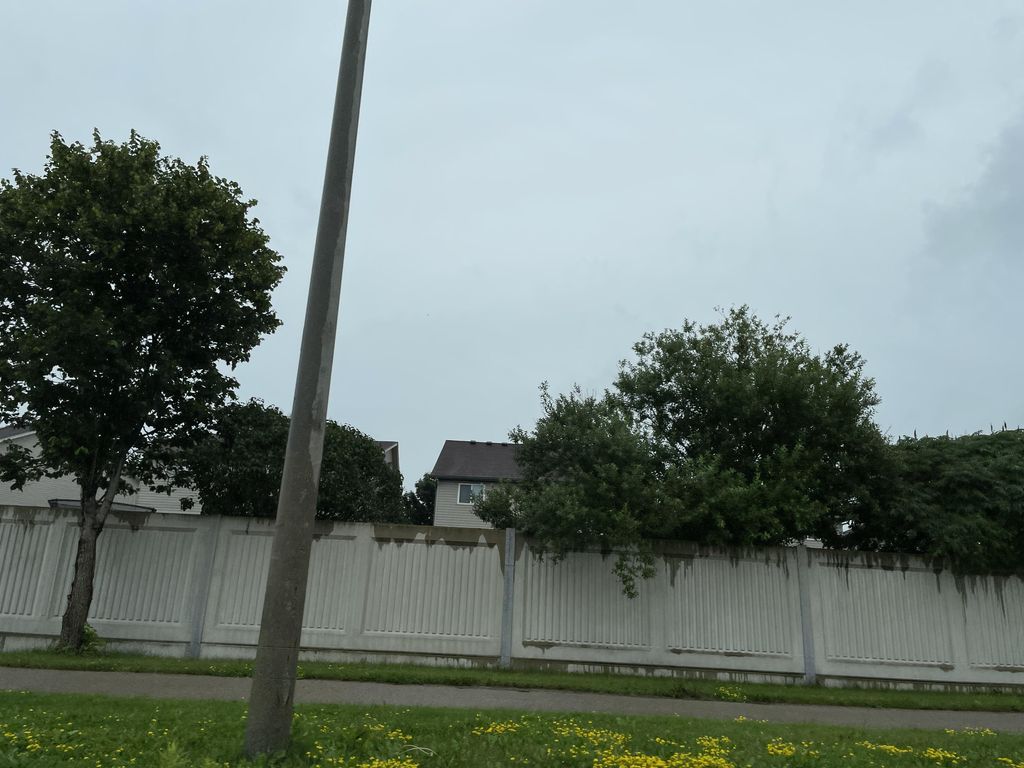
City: kitchener-waterloo